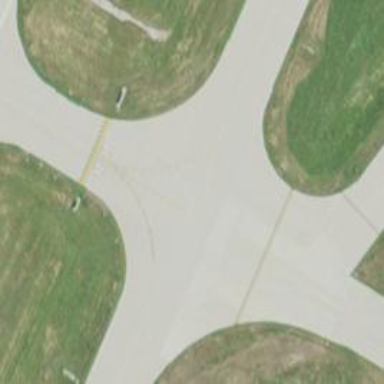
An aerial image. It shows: Image of taxiway at airport.